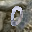
Label: 0